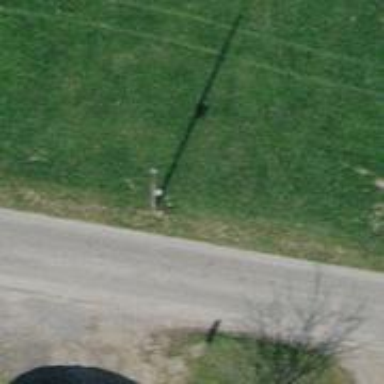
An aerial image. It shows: Power pole.